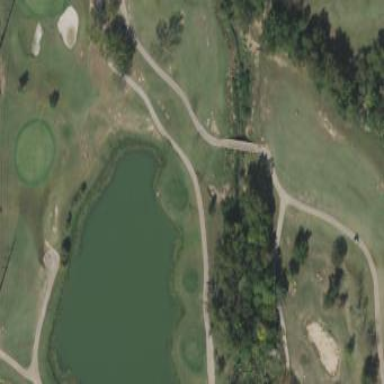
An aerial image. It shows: Water hazard in golf course. The hazard is natural water feature.